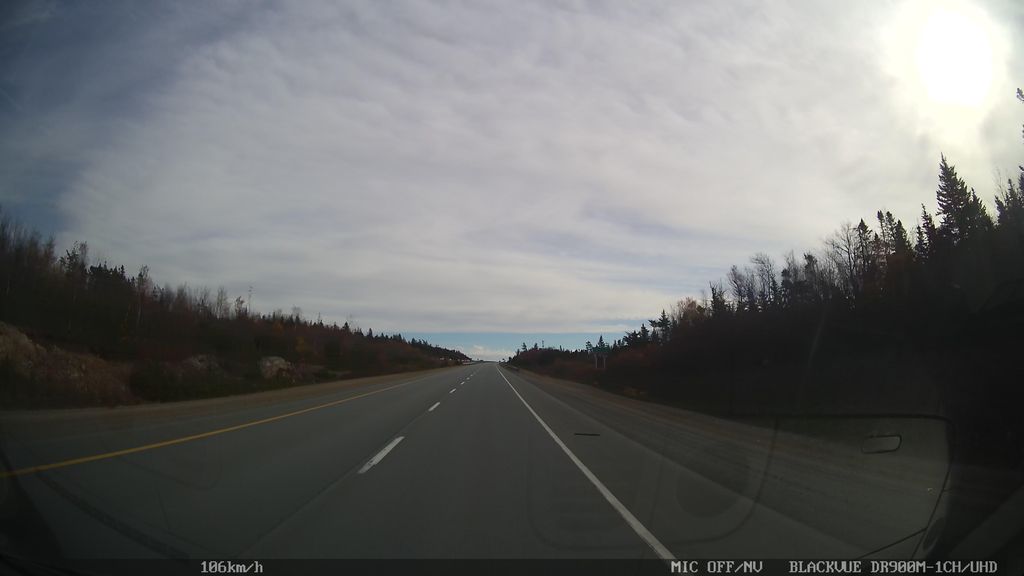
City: halifax